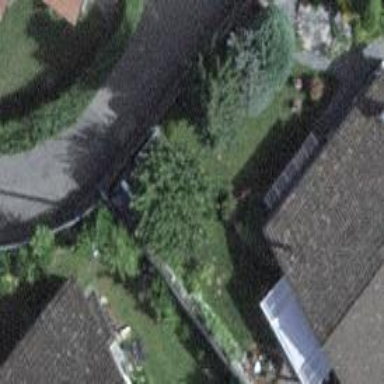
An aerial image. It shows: Detached building.